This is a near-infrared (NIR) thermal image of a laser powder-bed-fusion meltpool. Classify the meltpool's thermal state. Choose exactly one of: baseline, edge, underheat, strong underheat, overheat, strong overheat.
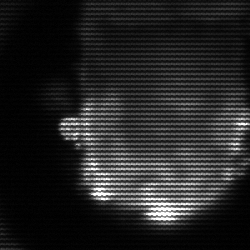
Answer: baseline